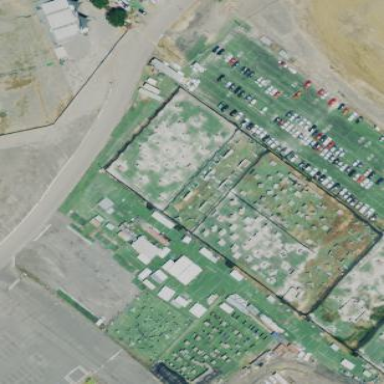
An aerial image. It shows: Paintball pitch for leisure land activities.